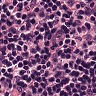
Metastatic tissue present: no